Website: apple
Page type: customer-info-address
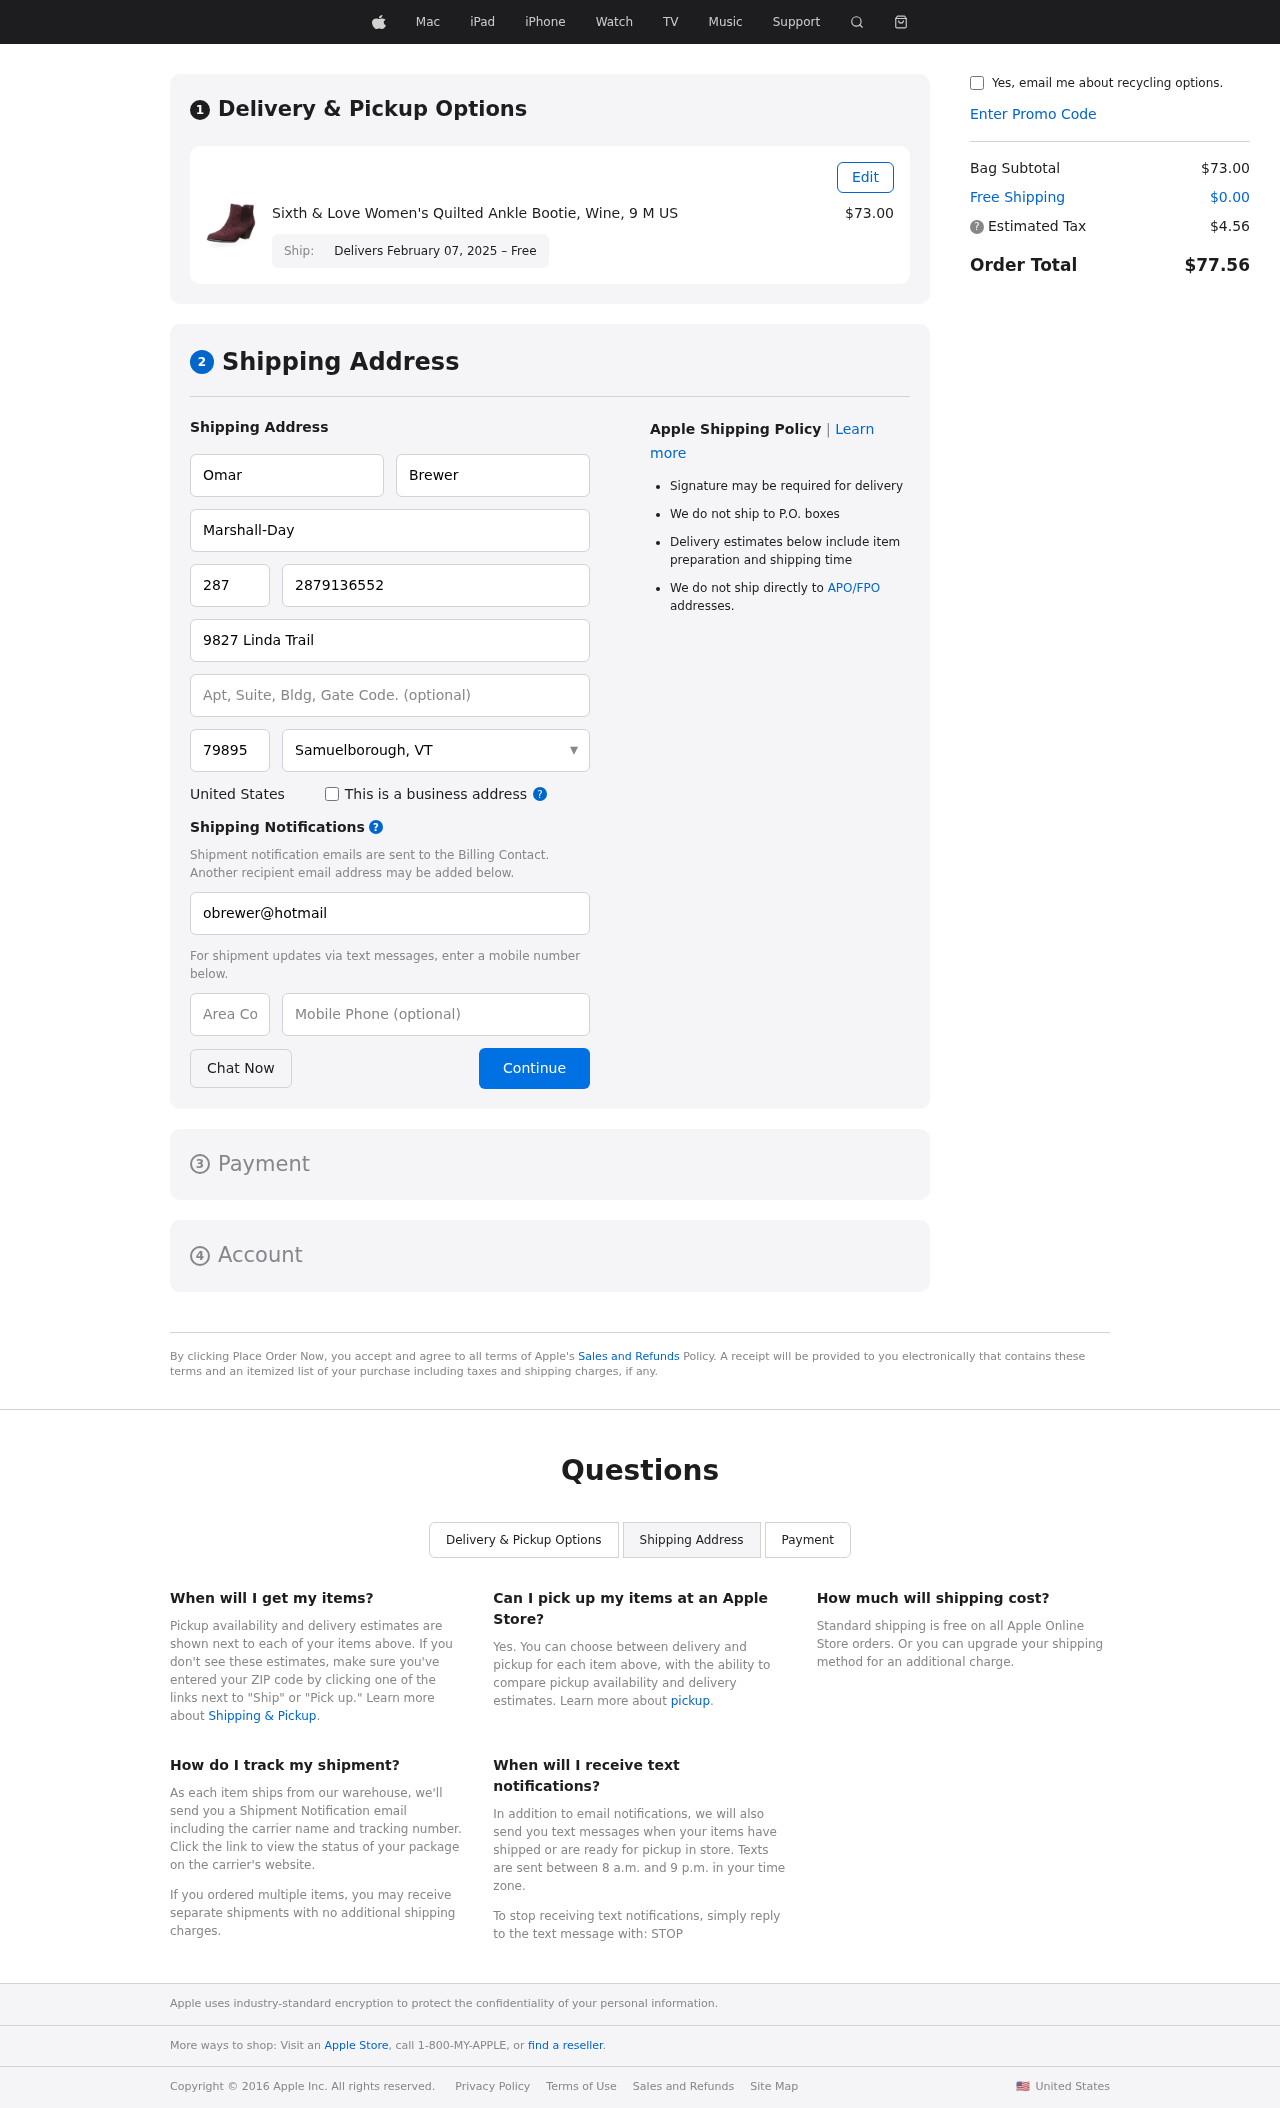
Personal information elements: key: PII_CITY_STATE
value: Samuelborough, VT
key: PII_COMPANY
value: Marshall-Day
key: PII_COUNTRY
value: United States
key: PII_EMAIL
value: obrewer@hotmail.com
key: PII_FIRSTNAME
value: Omar
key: PII_LASTNAME
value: Brewer
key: PII_PHONE
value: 2879136552
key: PII_PHONE_AREA
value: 287
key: PII_POSTCODE
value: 79895
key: PII_STREET
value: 9827 Linda Trail
Product elements: key: PRODUCT1_NAME
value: Sixth & Love Women's Quilted Ankle Bootie, Wine, 9 M US
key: PRODUCT1_PRICE
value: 73
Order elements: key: ORDER_DELIVERY_DATE
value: Delivers February 07, 2025 – Free
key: ORDER_SUBTOTAL
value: $73.00
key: ORDER_SHIPPING_COST
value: $0.00
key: ORDER_TAX
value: $4.56
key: ORDER_TOTAL
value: $77.56